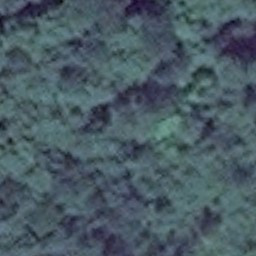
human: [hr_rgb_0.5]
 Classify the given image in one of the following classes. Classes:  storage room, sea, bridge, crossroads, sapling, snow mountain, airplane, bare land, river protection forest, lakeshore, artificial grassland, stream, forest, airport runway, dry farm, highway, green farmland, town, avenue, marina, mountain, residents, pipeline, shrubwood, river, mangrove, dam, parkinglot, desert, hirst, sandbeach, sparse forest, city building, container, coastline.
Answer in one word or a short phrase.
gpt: forest